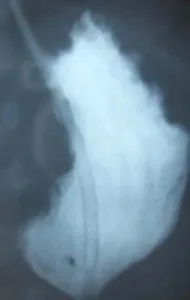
Contrast study with barium meal.
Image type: radiology (x_ray)